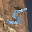
Label: 5